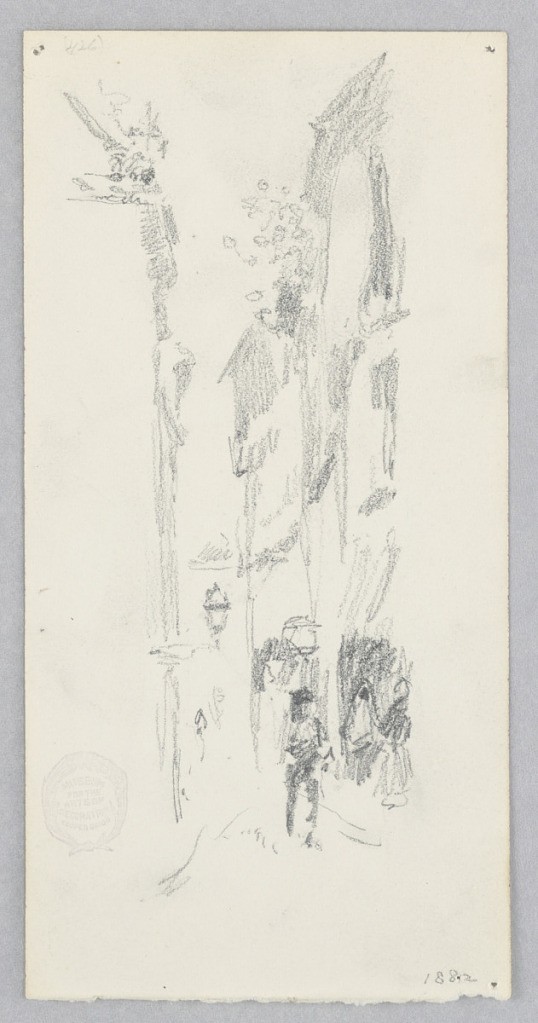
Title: View of Venice, Italy
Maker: Robert Frederick Blum, American, 1857–1903
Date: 1882
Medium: Pastel crayon on wove paper
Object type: Drawing
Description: Sketch of a street scene in Venice.